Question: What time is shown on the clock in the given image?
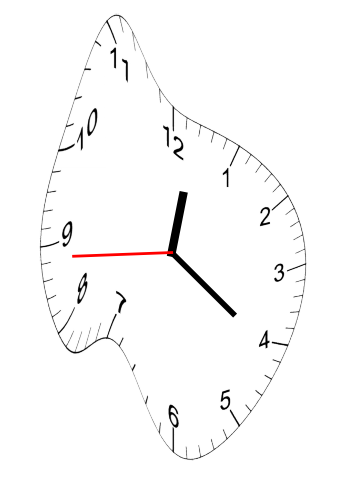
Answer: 12:20:44